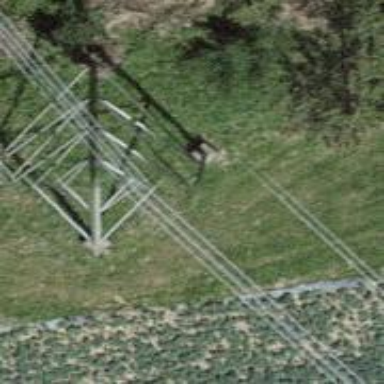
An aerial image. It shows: Power line is depicted.